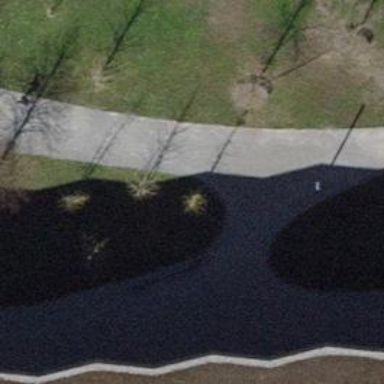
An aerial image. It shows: Footway with surface of fine gravel.